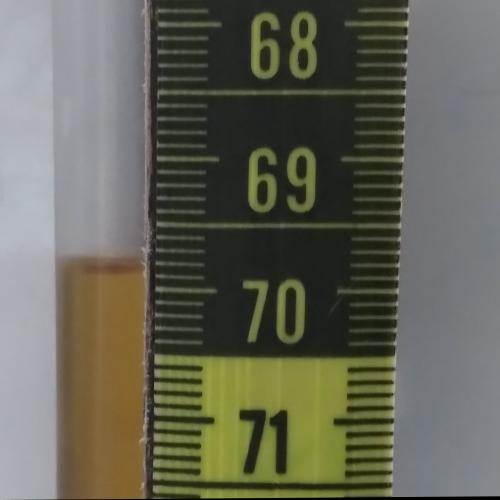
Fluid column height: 69.9 cm